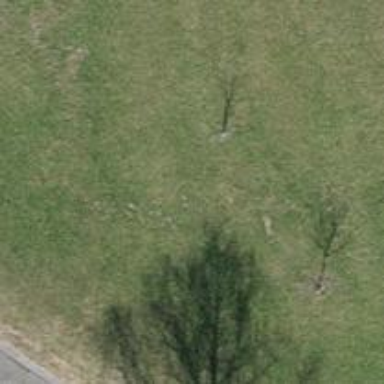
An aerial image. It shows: Urban tree adds touch of nature to the surroundings.